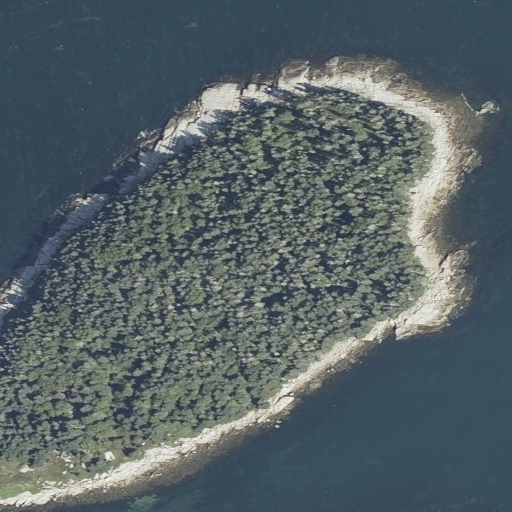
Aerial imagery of island in Maine named Inner Sand Island containing open water, herbaceous wetlands, evergreen forest, mixed forest, and barren land